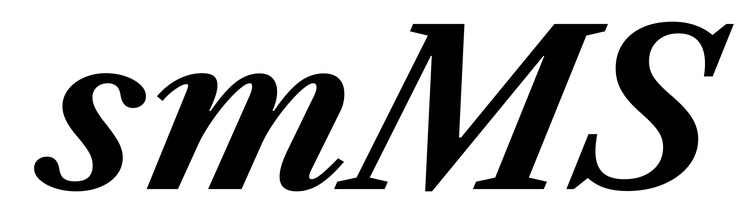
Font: LibreCaslonText-Italic_Bold_Italic